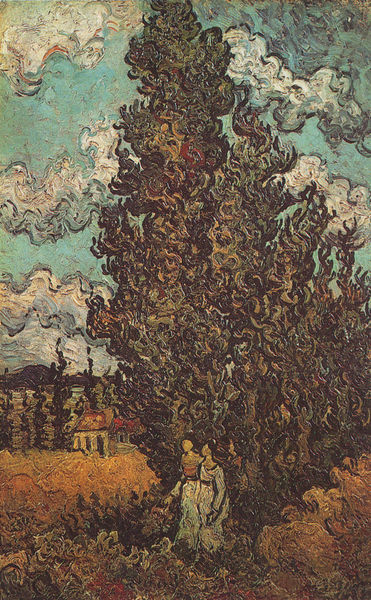
Titel: Zypressen und zwei Frauen
Künstler: Vincent van Gogh
Standort: Amsterdam
Institution: Van Gogh Museum
Schlagwörter: baum, berg, blau, gemälde, himmel, mann, weiß, wolken, bäume, frauen, gelb, grün, impressionismus, landschaft, menschen, mädchen, ocker, stadt, bewegung, braun, bunt, fenster, frankreich, frau, grau, hell, hintergrund, kleid, kleider, licht, orange, schwarz, türkis, dach, gebäude, gürtel, haus, rot, weg, wiese, wolke, beige, expressionismus, hochformat, leute, malerei, rock, falten, gesicht, mensch, niederlande, öl, erde, feld, felder, ferne, horizont, häuser, hügel, natur, pappeln, strauch, busch, büsche, gebüsch, kirche, pastos, sträucher, wiesen, land, gold, paar, locken, wald, anhöhe, kamin, kinder, zypressen, bewegt, landschft, sommer, wellen, ruhe, umrisse, italien, ort, süden, zwei, röcke, moderne, bäuerinnen, feldweg, schürzen, berge, farben, hitze, modern, dorf, dächer, allee, dunkelgrün, vegetation, linien, herbst, van gogh, taillen, figuren, französisch, ölgemälde, detail, impressionistisch, korb, kräuseln, impression, pärchen, gogh, spaziergang, expressionistisch, flammen, zypresse, tupfen, leinwand, vincent van gogh, wellig, kontraste, wärme, kraus, dynamisch, expressiv, kapelle, spaziergänger, golden, züngeln, gewellt, landstrich, gen, vincent, unruhig, freundinnen, pinselführung, grüm, van, wellenlinien, freunde, horizontr, menschenw, schwirren, frgment, hügell, oinien, sommerlandschaft, umrise, vincet, zypressenreihe, vinzent, gebüsch busch, spaiergang, züngelnd